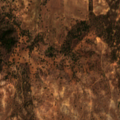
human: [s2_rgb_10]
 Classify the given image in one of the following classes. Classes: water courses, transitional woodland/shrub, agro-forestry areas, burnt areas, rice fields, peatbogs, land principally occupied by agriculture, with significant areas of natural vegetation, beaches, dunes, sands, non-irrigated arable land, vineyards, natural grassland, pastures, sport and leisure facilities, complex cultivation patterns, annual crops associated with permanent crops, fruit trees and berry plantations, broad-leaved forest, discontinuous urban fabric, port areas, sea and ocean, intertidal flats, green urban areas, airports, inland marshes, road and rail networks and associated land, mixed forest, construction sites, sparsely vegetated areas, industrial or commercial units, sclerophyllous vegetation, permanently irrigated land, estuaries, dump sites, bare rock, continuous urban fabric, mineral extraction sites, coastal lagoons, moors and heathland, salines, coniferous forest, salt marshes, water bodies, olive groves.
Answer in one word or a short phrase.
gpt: pastures, agro-forestry areas, broad-leaved forest, transitional woodland/shrub